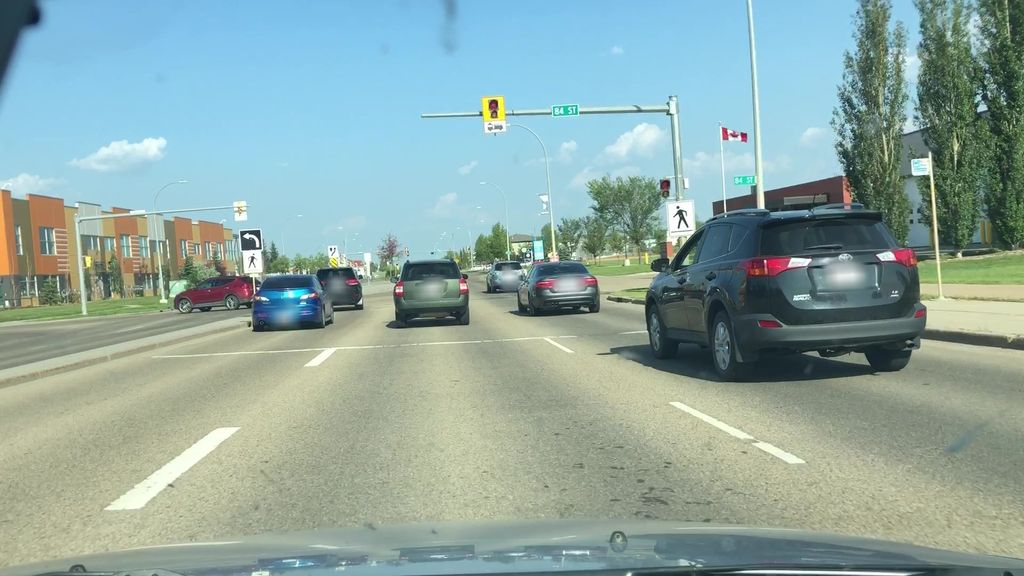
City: edmonton